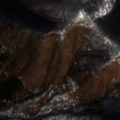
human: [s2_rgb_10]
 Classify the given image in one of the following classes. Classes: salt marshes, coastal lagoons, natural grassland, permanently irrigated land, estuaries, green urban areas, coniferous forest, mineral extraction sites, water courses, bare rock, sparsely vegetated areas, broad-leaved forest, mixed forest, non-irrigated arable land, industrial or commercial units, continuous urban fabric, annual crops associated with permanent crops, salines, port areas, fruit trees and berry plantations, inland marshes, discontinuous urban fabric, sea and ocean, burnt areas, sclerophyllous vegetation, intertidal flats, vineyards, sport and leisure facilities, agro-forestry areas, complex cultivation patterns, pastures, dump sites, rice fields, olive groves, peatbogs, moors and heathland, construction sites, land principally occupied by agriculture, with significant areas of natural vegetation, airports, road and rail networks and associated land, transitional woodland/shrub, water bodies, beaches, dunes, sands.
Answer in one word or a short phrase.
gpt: broad-leaved forest, mixed forest